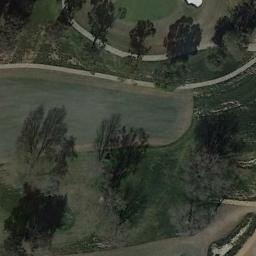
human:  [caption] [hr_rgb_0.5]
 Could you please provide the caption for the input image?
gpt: There are several rows of trees on this lawn .

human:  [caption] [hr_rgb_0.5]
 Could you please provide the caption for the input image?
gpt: The golf course has some fairways, Roads and barrier trees and some barrier trees are on both sides of the fairways .

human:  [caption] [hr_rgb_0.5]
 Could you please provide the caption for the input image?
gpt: There are several roads on the golf course .

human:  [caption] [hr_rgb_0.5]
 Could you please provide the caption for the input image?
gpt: There are a few bunkers and a few paths on the large green lawn on the golf course and many trees .

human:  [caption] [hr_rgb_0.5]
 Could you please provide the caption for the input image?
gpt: There are some green trees on the golf course .